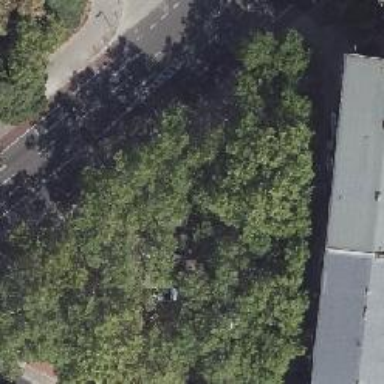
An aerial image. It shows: Deciduous tree with broadleaved leaves.